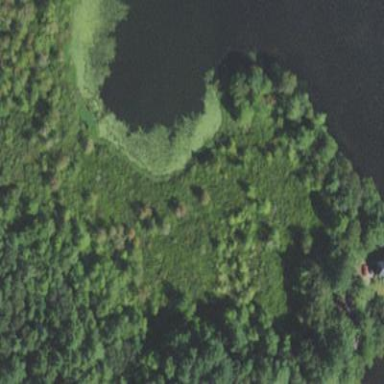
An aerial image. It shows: Bog wetland.